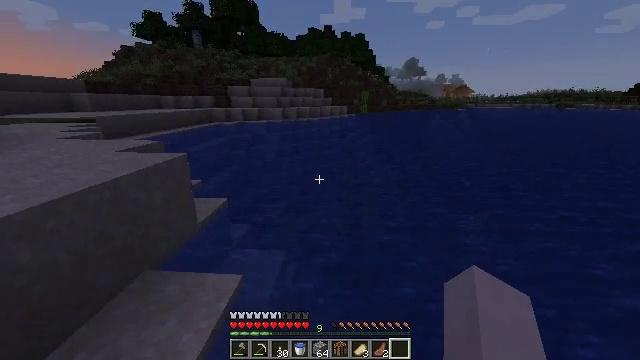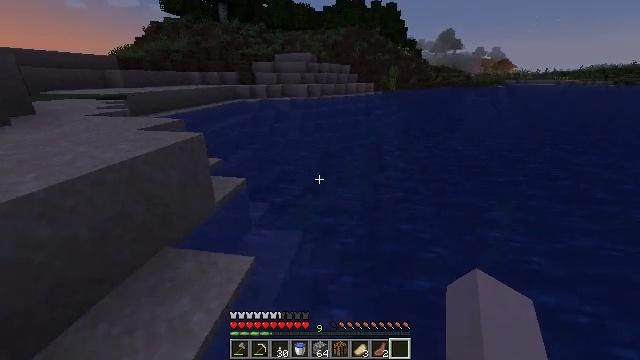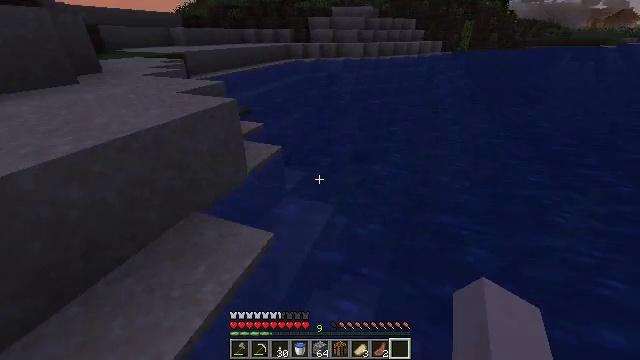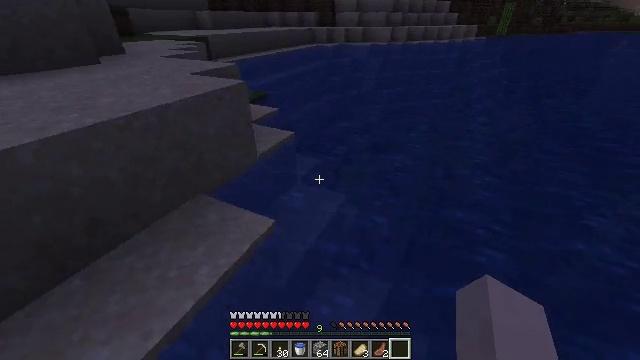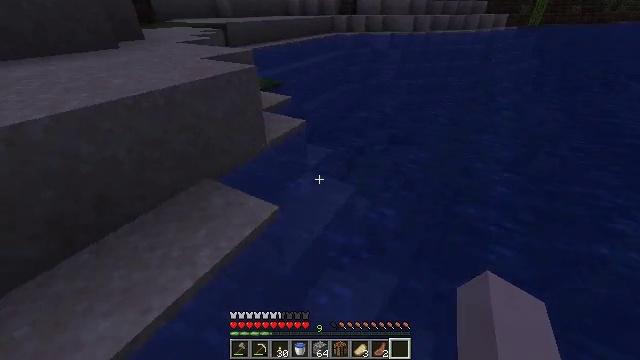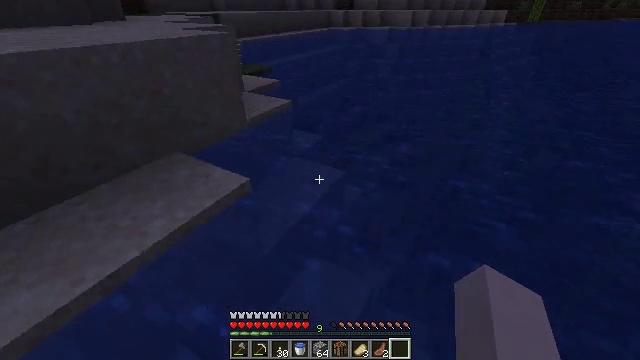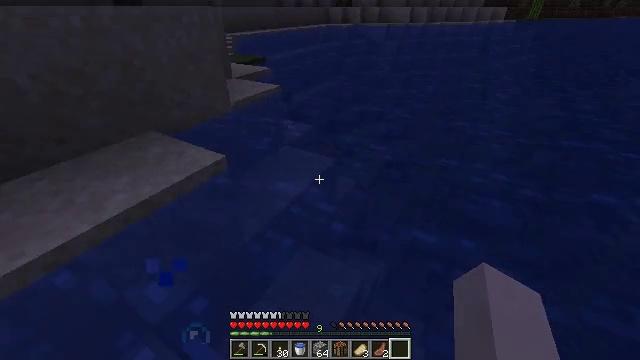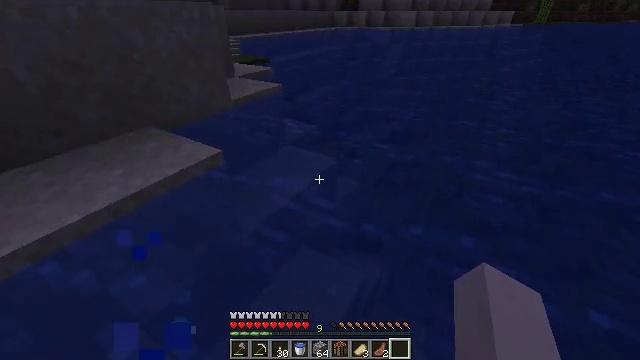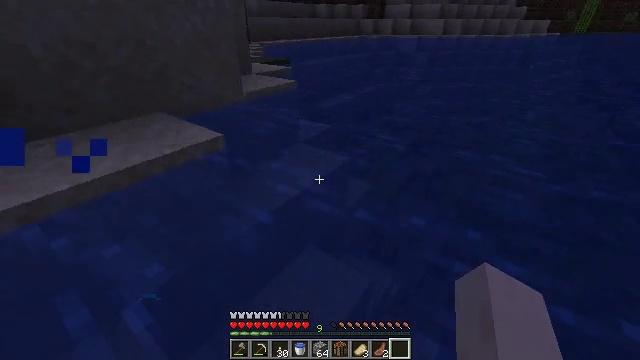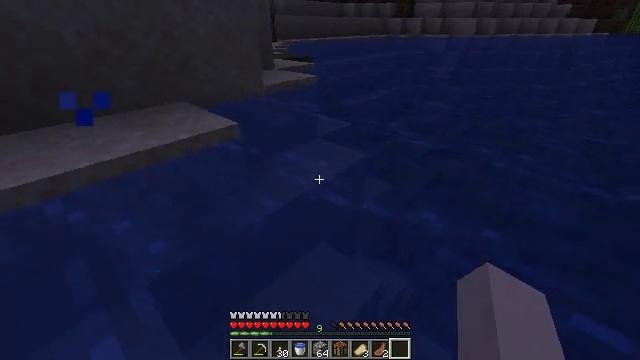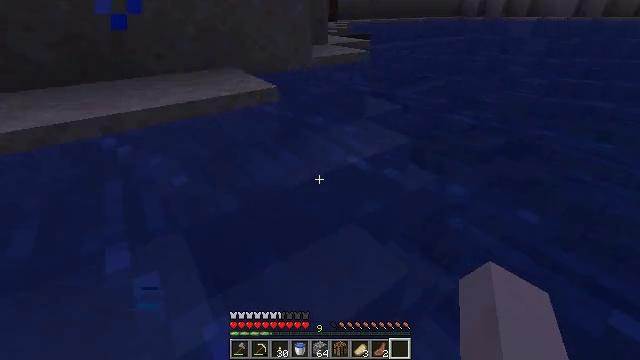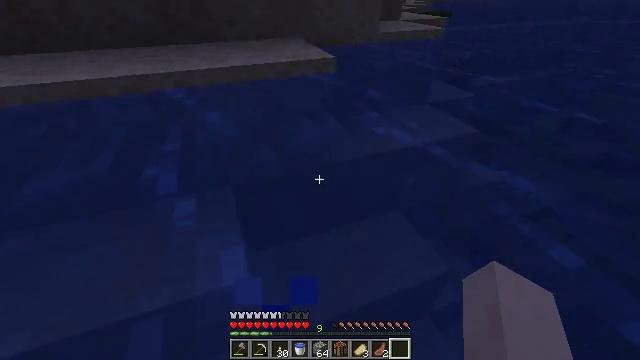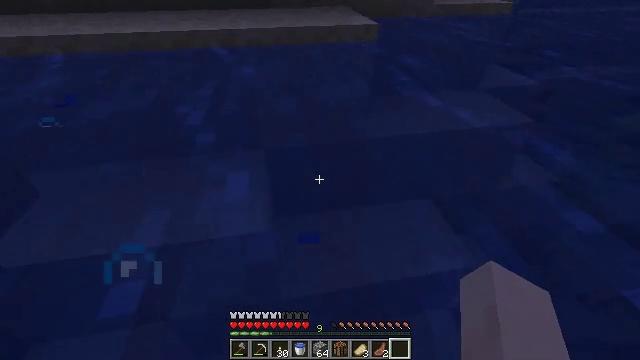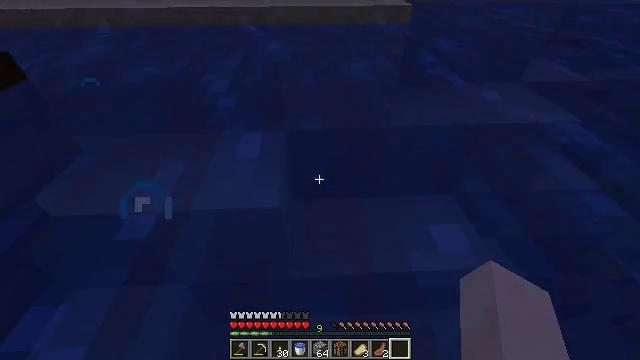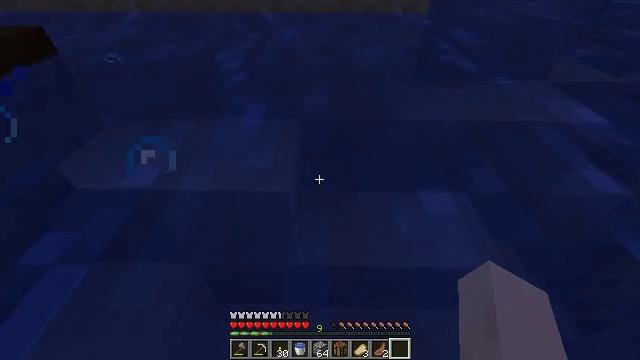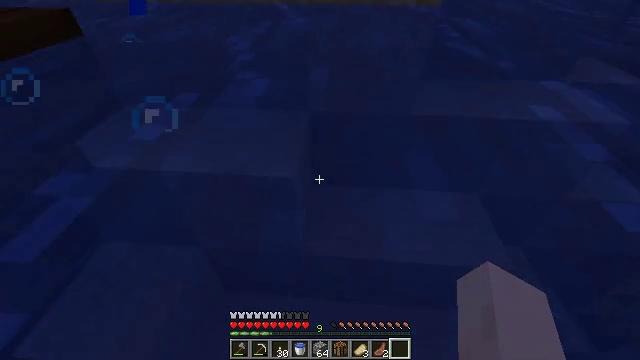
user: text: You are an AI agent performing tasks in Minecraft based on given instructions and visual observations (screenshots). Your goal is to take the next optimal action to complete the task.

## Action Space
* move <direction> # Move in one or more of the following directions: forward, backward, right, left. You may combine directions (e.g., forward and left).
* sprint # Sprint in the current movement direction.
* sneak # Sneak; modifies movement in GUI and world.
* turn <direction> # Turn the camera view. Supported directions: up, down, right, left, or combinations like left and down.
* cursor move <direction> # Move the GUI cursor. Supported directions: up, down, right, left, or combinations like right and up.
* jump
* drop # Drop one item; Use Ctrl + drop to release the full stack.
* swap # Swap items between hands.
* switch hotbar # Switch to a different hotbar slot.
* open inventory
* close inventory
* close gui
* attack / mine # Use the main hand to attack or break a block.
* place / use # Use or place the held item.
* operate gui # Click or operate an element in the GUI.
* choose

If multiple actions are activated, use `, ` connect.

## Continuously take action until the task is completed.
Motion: motion action
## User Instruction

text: Remove the dark oak stairs from the build.
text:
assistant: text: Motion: move forward and move right, turn left and down
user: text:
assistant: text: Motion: move forward and move right, turn left and down
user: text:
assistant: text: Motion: move right, turn left and down
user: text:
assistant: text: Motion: move right, turn left and down
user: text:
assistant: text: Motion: move right
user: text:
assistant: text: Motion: move right
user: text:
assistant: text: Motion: move right, turn left
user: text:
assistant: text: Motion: move right, turn left and up
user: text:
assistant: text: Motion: move back and move right, turn left
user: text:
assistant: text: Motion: move back and move right, turn left and down
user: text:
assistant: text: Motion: move back and move right, turn left and down
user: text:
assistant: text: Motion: move back and move right, turn left and down
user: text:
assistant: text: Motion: move back and move right, turn left and down
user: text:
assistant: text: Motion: move back and move right, turn left
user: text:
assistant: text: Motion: move back and move right, turn left
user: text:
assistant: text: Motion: move back and move right, turn left
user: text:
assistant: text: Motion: turn left
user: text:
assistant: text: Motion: no_op
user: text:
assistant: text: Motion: no_op
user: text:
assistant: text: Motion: no_op
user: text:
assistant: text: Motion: no_op
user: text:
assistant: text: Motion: no_op
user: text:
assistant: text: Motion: turn left
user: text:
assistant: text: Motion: turn left
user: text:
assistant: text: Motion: turn left
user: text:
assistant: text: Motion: sprint, turn left and up
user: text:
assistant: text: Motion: sprint, turn left and up
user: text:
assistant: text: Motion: sprint, turn left and up
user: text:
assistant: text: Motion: sprint, turn left and up
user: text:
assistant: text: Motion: sprint, turn left